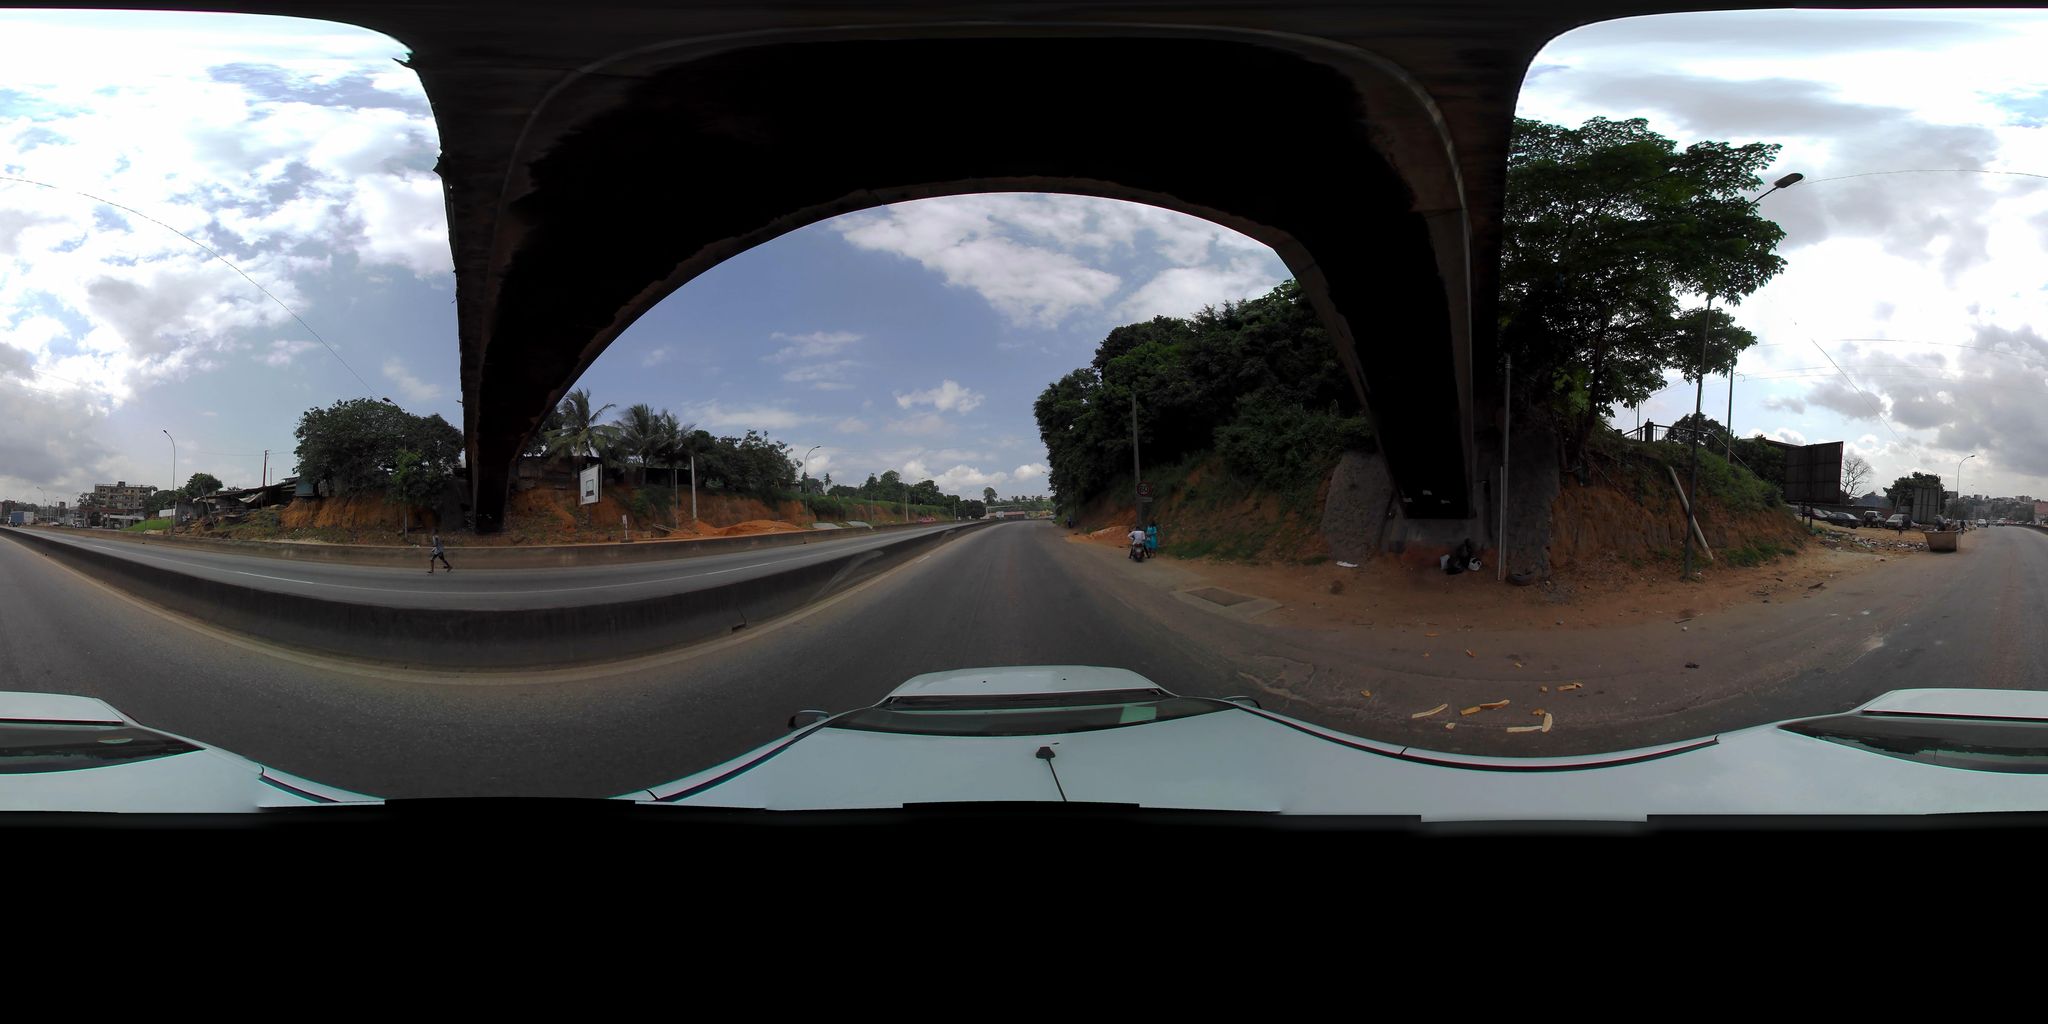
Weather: cloudy
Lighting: day
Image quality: slightly poor
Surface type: driving surface
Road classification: path, footway, steps
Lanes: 2.0
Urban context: urban centre
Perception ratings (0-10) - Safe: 0.75, Lively: 4.17, Beautiful: 5.32, Boring: 2.73, Depressing: 2, Wealthy: 1.43